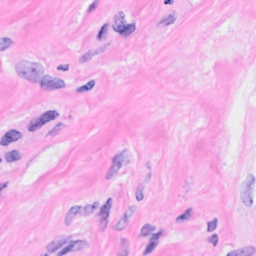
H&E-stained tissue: Breast